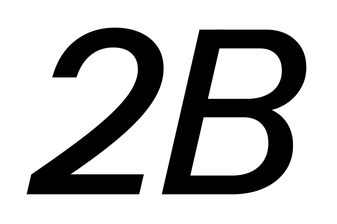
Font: InstrumentSans-Italic_Medium_Italic